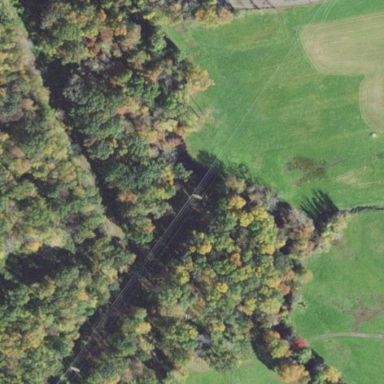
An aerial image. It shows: Nature reserve within woodland. It is preserved open space.